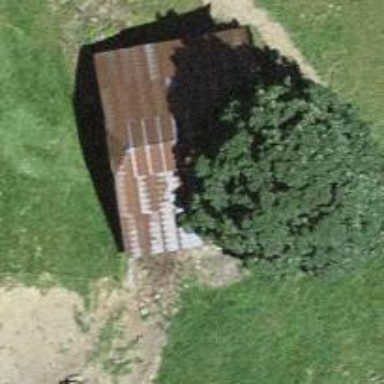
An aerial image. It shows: Barn.